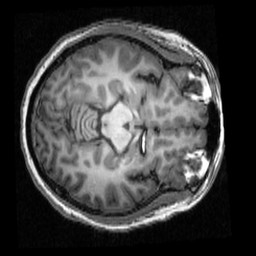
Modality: T1w
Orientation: axial
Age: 21
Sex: female